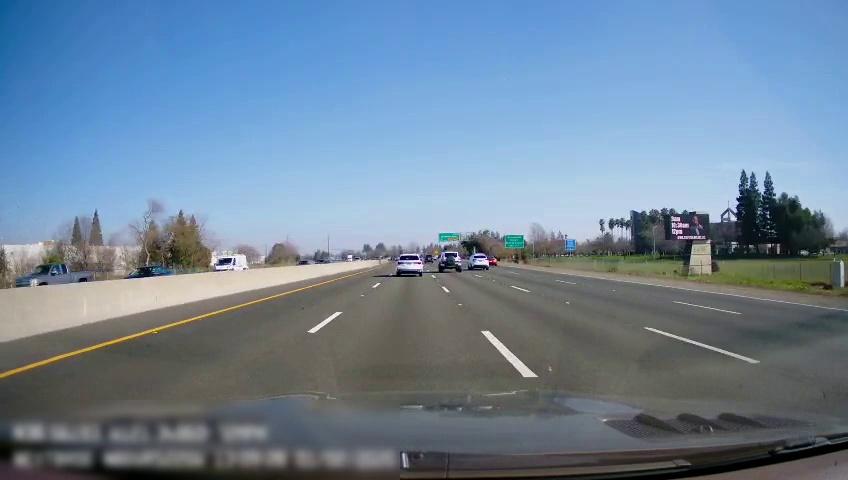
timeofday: Day
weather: Sunny
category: Drivable Space
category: Vehicles | Truck
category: Vehicles | Truck
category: Vehicles | Car
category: Vehicles | Car
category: Vehicles | SUV
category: Vehicles | SUV
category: Vehicles | Car
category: Vehicles | SUV
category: Lanes | Alternate Lane
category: Lanes | Current Lane
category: Lanes | Current Lane
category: Lanes | Alternate Lane
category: Lanes | Alternate Lane
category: Lanes | Alternate Lane
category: Traffic | Signs
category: Traffic | Signs
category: Traffic | Signs